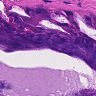
Metastatic tissue present: no